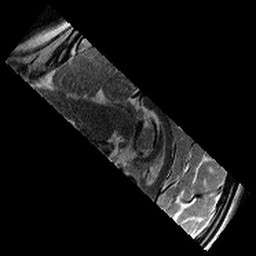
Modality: T2w
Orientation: sagittal
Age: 12
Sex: female
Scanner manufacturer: siemens
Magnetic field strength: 3 T
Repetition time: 7.7 s
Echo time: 0.09 s